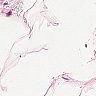
Metastatic tissue present: no